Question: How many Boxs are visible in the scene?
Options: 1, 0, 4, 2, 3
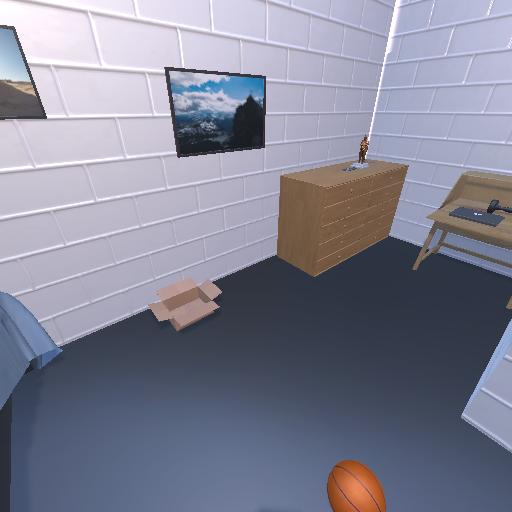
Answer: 1